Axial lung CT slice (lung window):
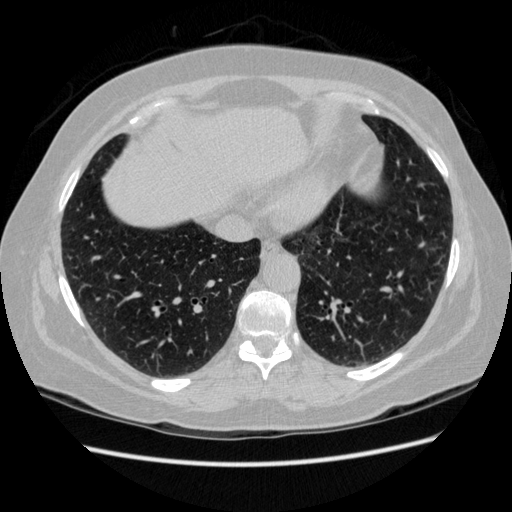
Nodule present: no